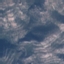
Land use / land cover class: HerbaceousVegetation